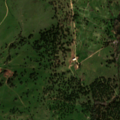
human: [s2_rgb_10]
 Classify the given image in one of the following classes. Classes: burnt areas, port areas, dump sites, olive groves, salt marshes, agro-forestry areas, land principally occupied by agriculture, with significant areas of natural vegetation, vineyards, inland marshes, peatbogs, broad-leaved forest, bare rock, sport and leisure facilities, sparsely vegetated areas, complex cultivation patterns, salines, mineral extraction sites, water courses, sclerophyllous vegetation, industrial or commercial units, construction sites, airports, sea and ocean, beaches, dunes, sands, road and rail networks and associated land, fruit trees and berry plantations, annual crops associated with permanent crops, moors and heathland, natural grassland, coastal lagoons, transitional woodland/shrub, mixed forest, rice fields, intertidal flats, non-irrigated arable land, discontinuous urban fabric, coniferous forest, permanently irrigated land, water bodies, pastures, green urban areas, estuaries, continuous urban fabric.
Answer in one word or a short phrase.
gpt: pastures, agro-forestry areas